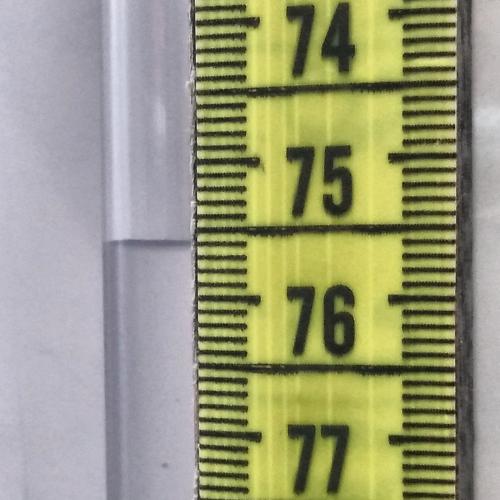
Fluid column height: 75.6 cm